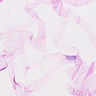
Metastatic tissue present: no